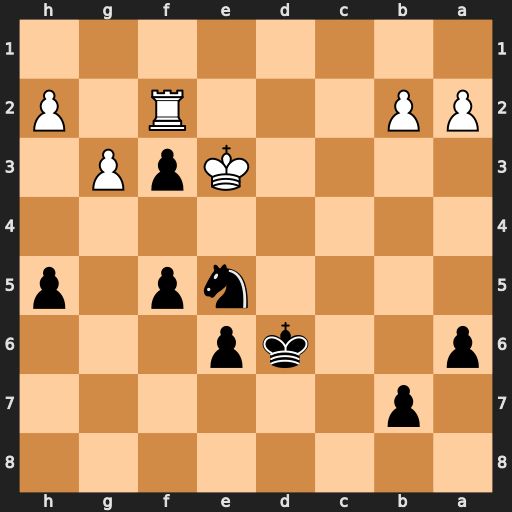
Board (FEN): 8/1p6/p2kp3/4np1p/8/4KpP1/PP3R1P/8
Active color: b
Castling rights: -
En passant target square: -
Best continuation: Ng4+ Kxf3 Nxf2